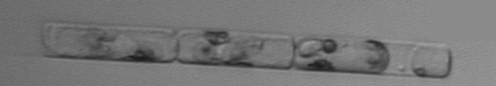
Label: Guinardia_delicatula_TAG_internal_parasite